Field crop: tomato
Growth stage: 1
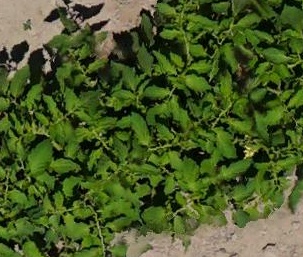
Species: tomato